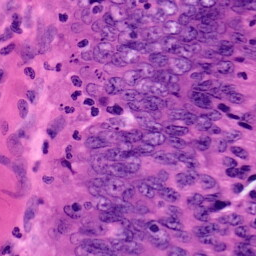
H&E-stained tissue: Colon